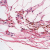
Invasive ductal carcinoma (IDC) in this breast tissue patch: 0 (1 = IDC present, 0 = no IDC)